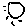
Label: sun